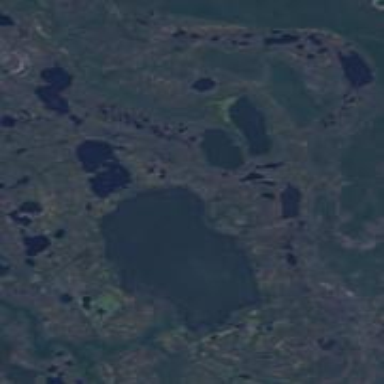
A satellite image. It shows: Beautiful lake surrounded by nature.